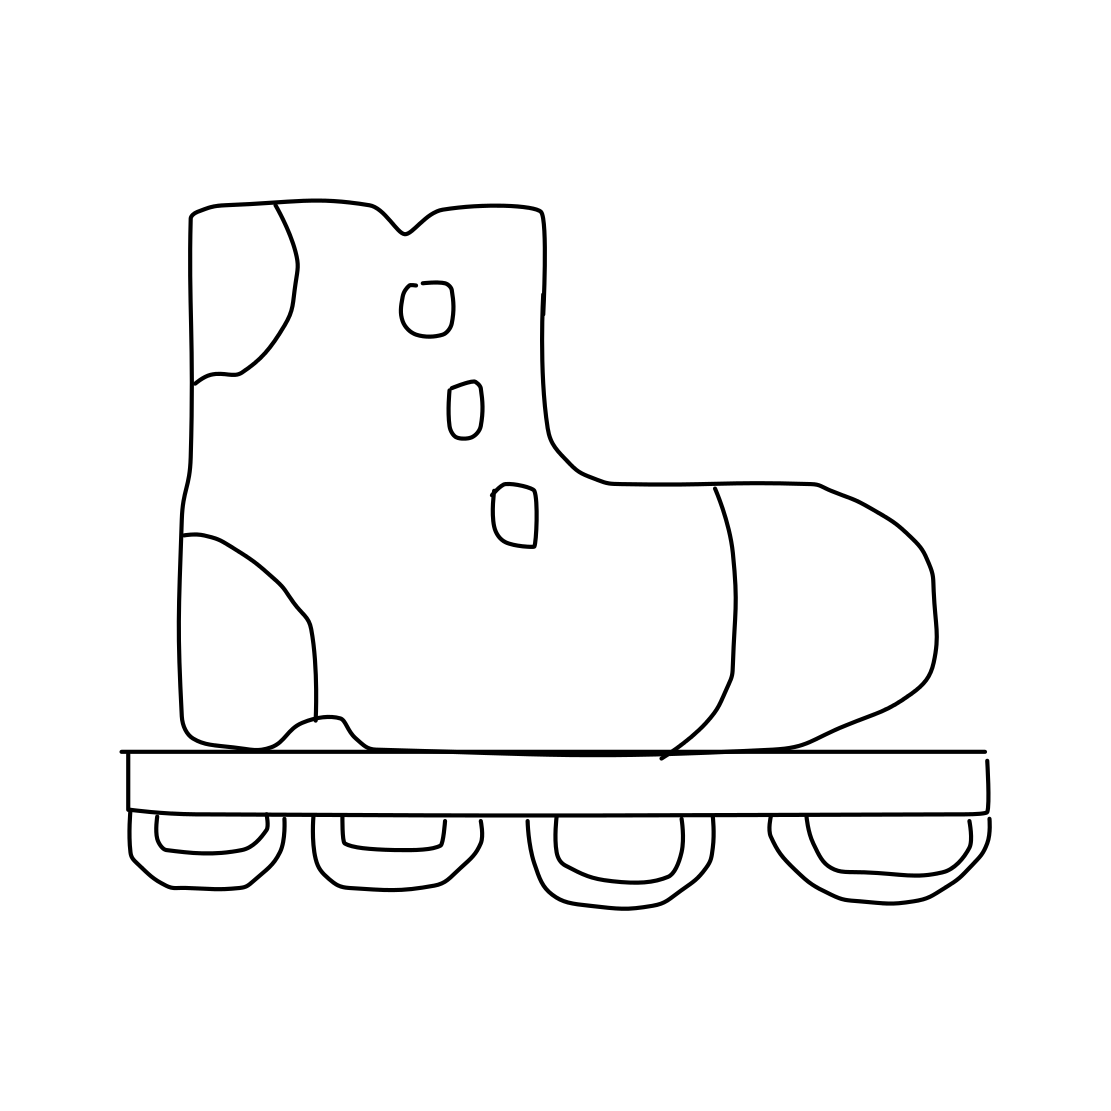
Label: rollerblades